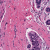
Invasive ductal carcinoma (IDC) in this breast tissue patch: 0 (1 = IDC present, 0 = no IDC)